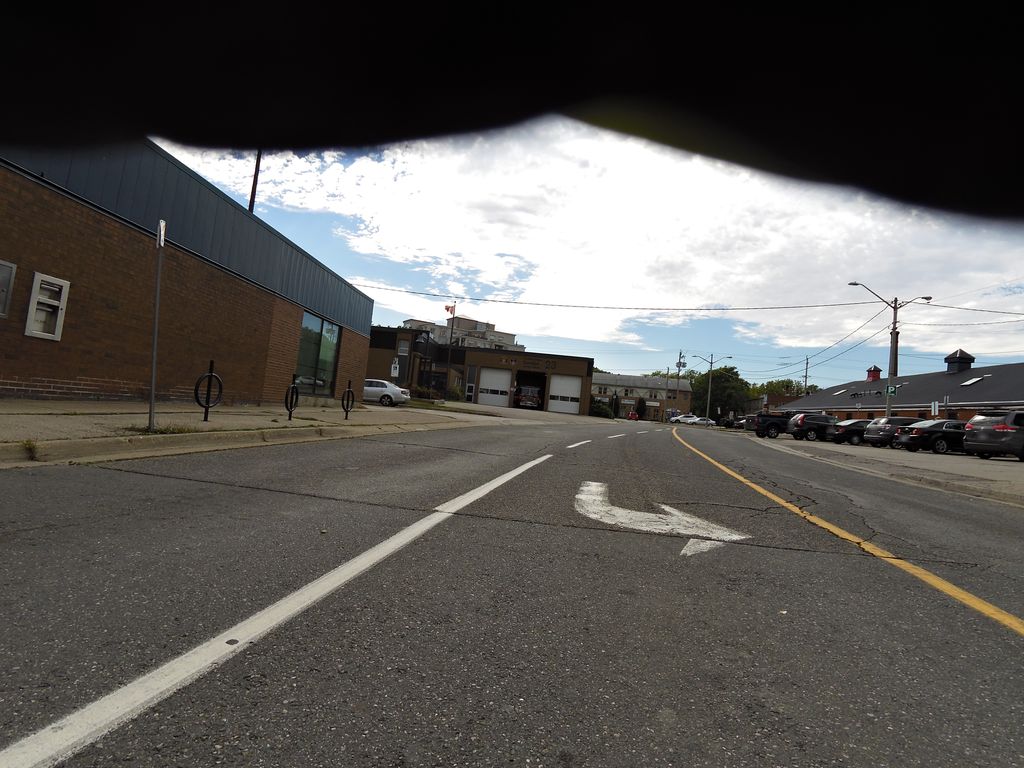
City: hamilton